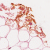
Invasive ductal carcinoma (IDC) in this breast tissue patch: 0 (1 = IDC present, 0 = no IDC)